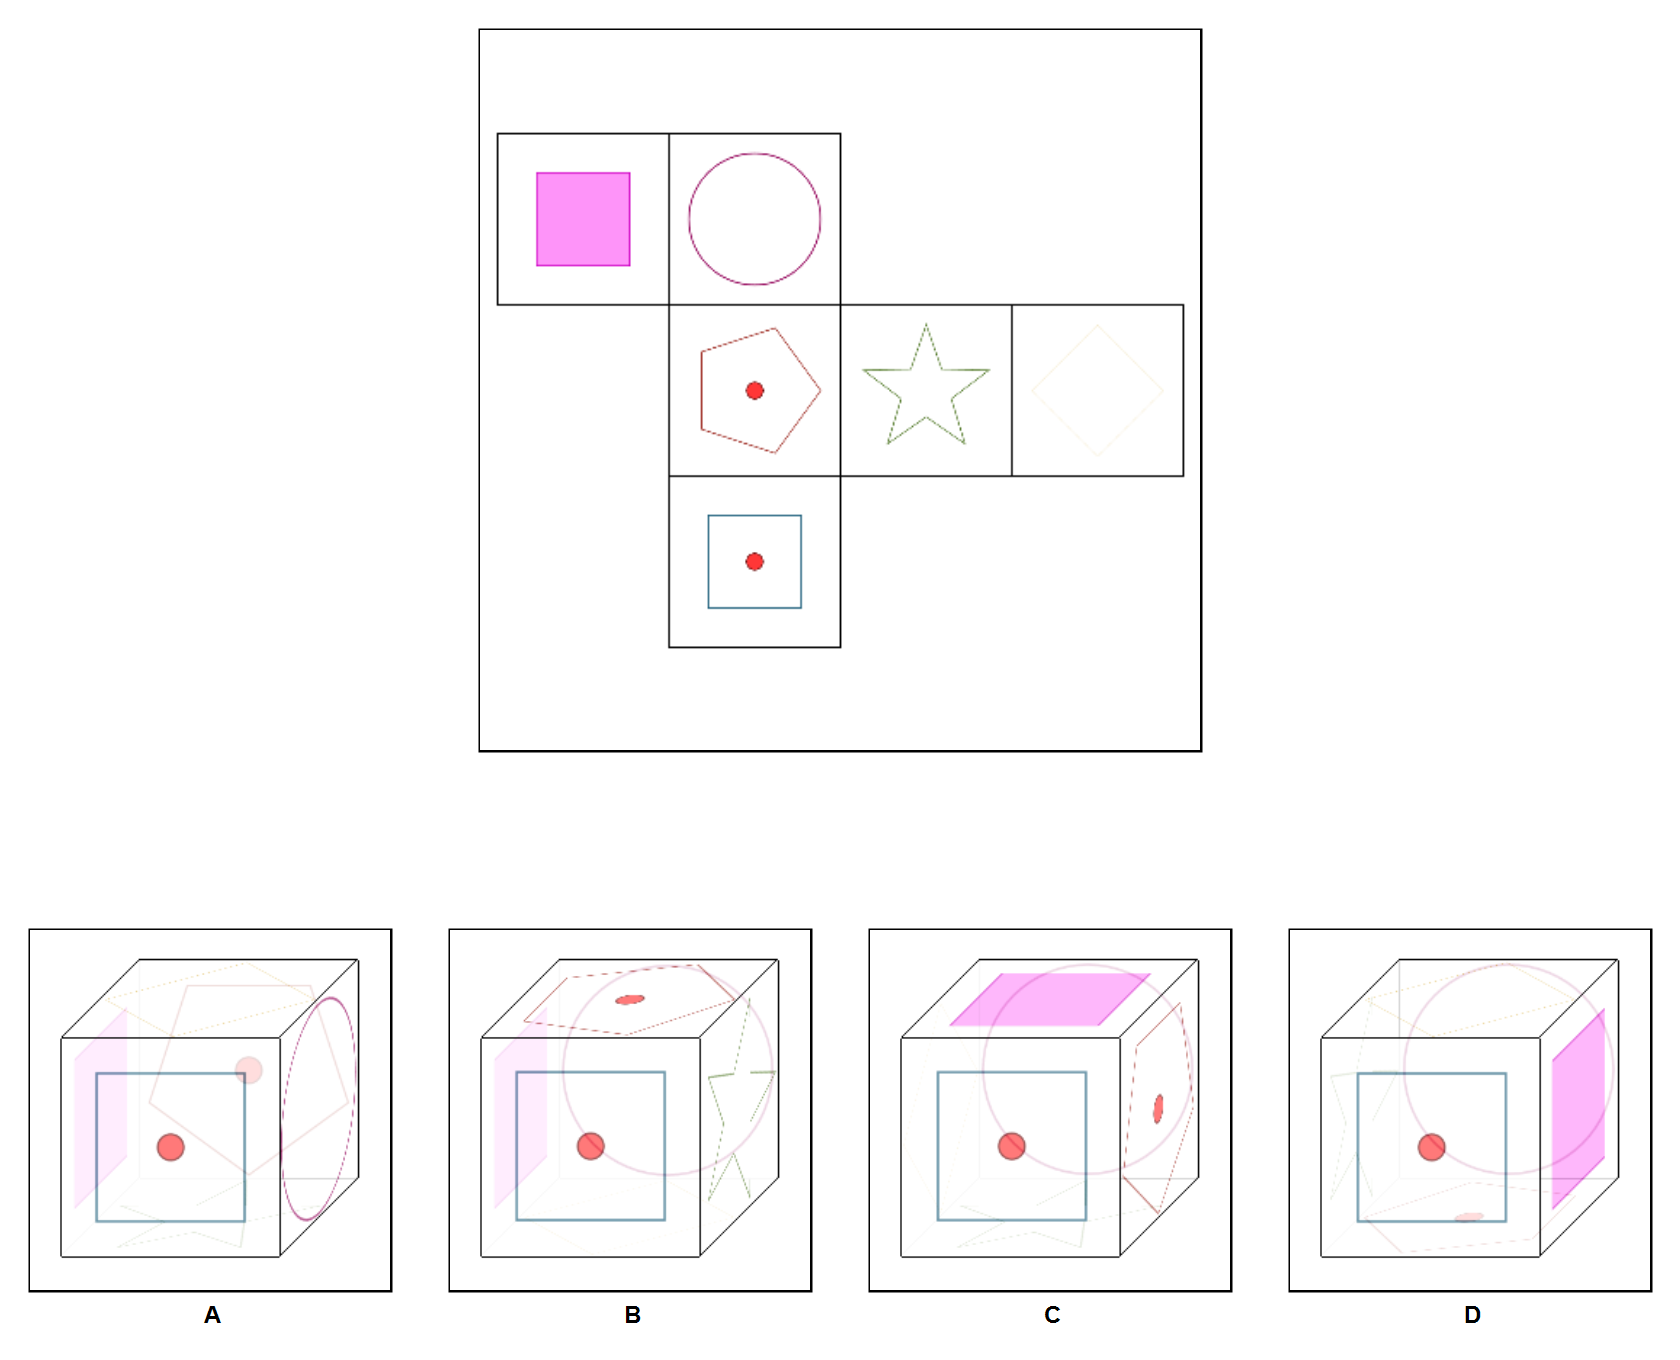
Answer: A